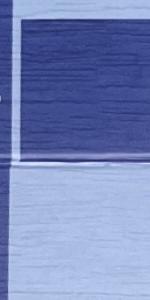
Label: Empty